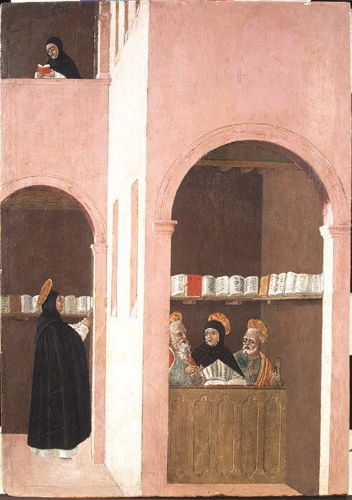
Title: Saint Thomas Aquinas Aided by Saints Peter and Paul
Artist: Bartolomeo degli Erri
Artist bio: Italian, Modena, active 1460–79
Object type: Painting
Classification: Paintings
Medium: Tempera on wood
Dimensions: 17 x 12 in. (43.2 x 30.5 cm)
Department: European Paintings
Credit line: Fletcher Fund, 1923
Accession year: 1923
Repository: Metropolitan Museum of Art, New York, NY
Tags: Women|Reading|Saint Paul|Saint Peter